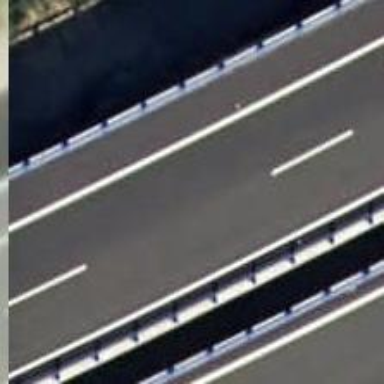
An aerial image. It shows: Motorway bridge with asphalt surface.